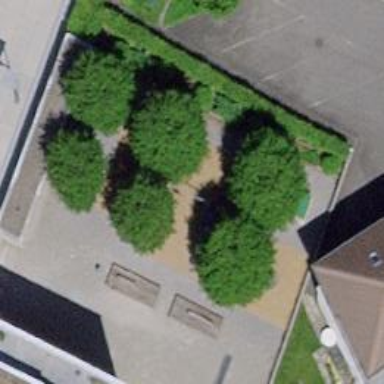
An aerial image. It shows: Playground featuring slide.